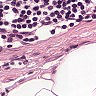
Metastatic tissue present: no